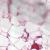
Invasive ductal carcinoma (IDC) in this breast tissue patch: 0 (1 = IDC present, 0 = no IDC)